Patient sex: F
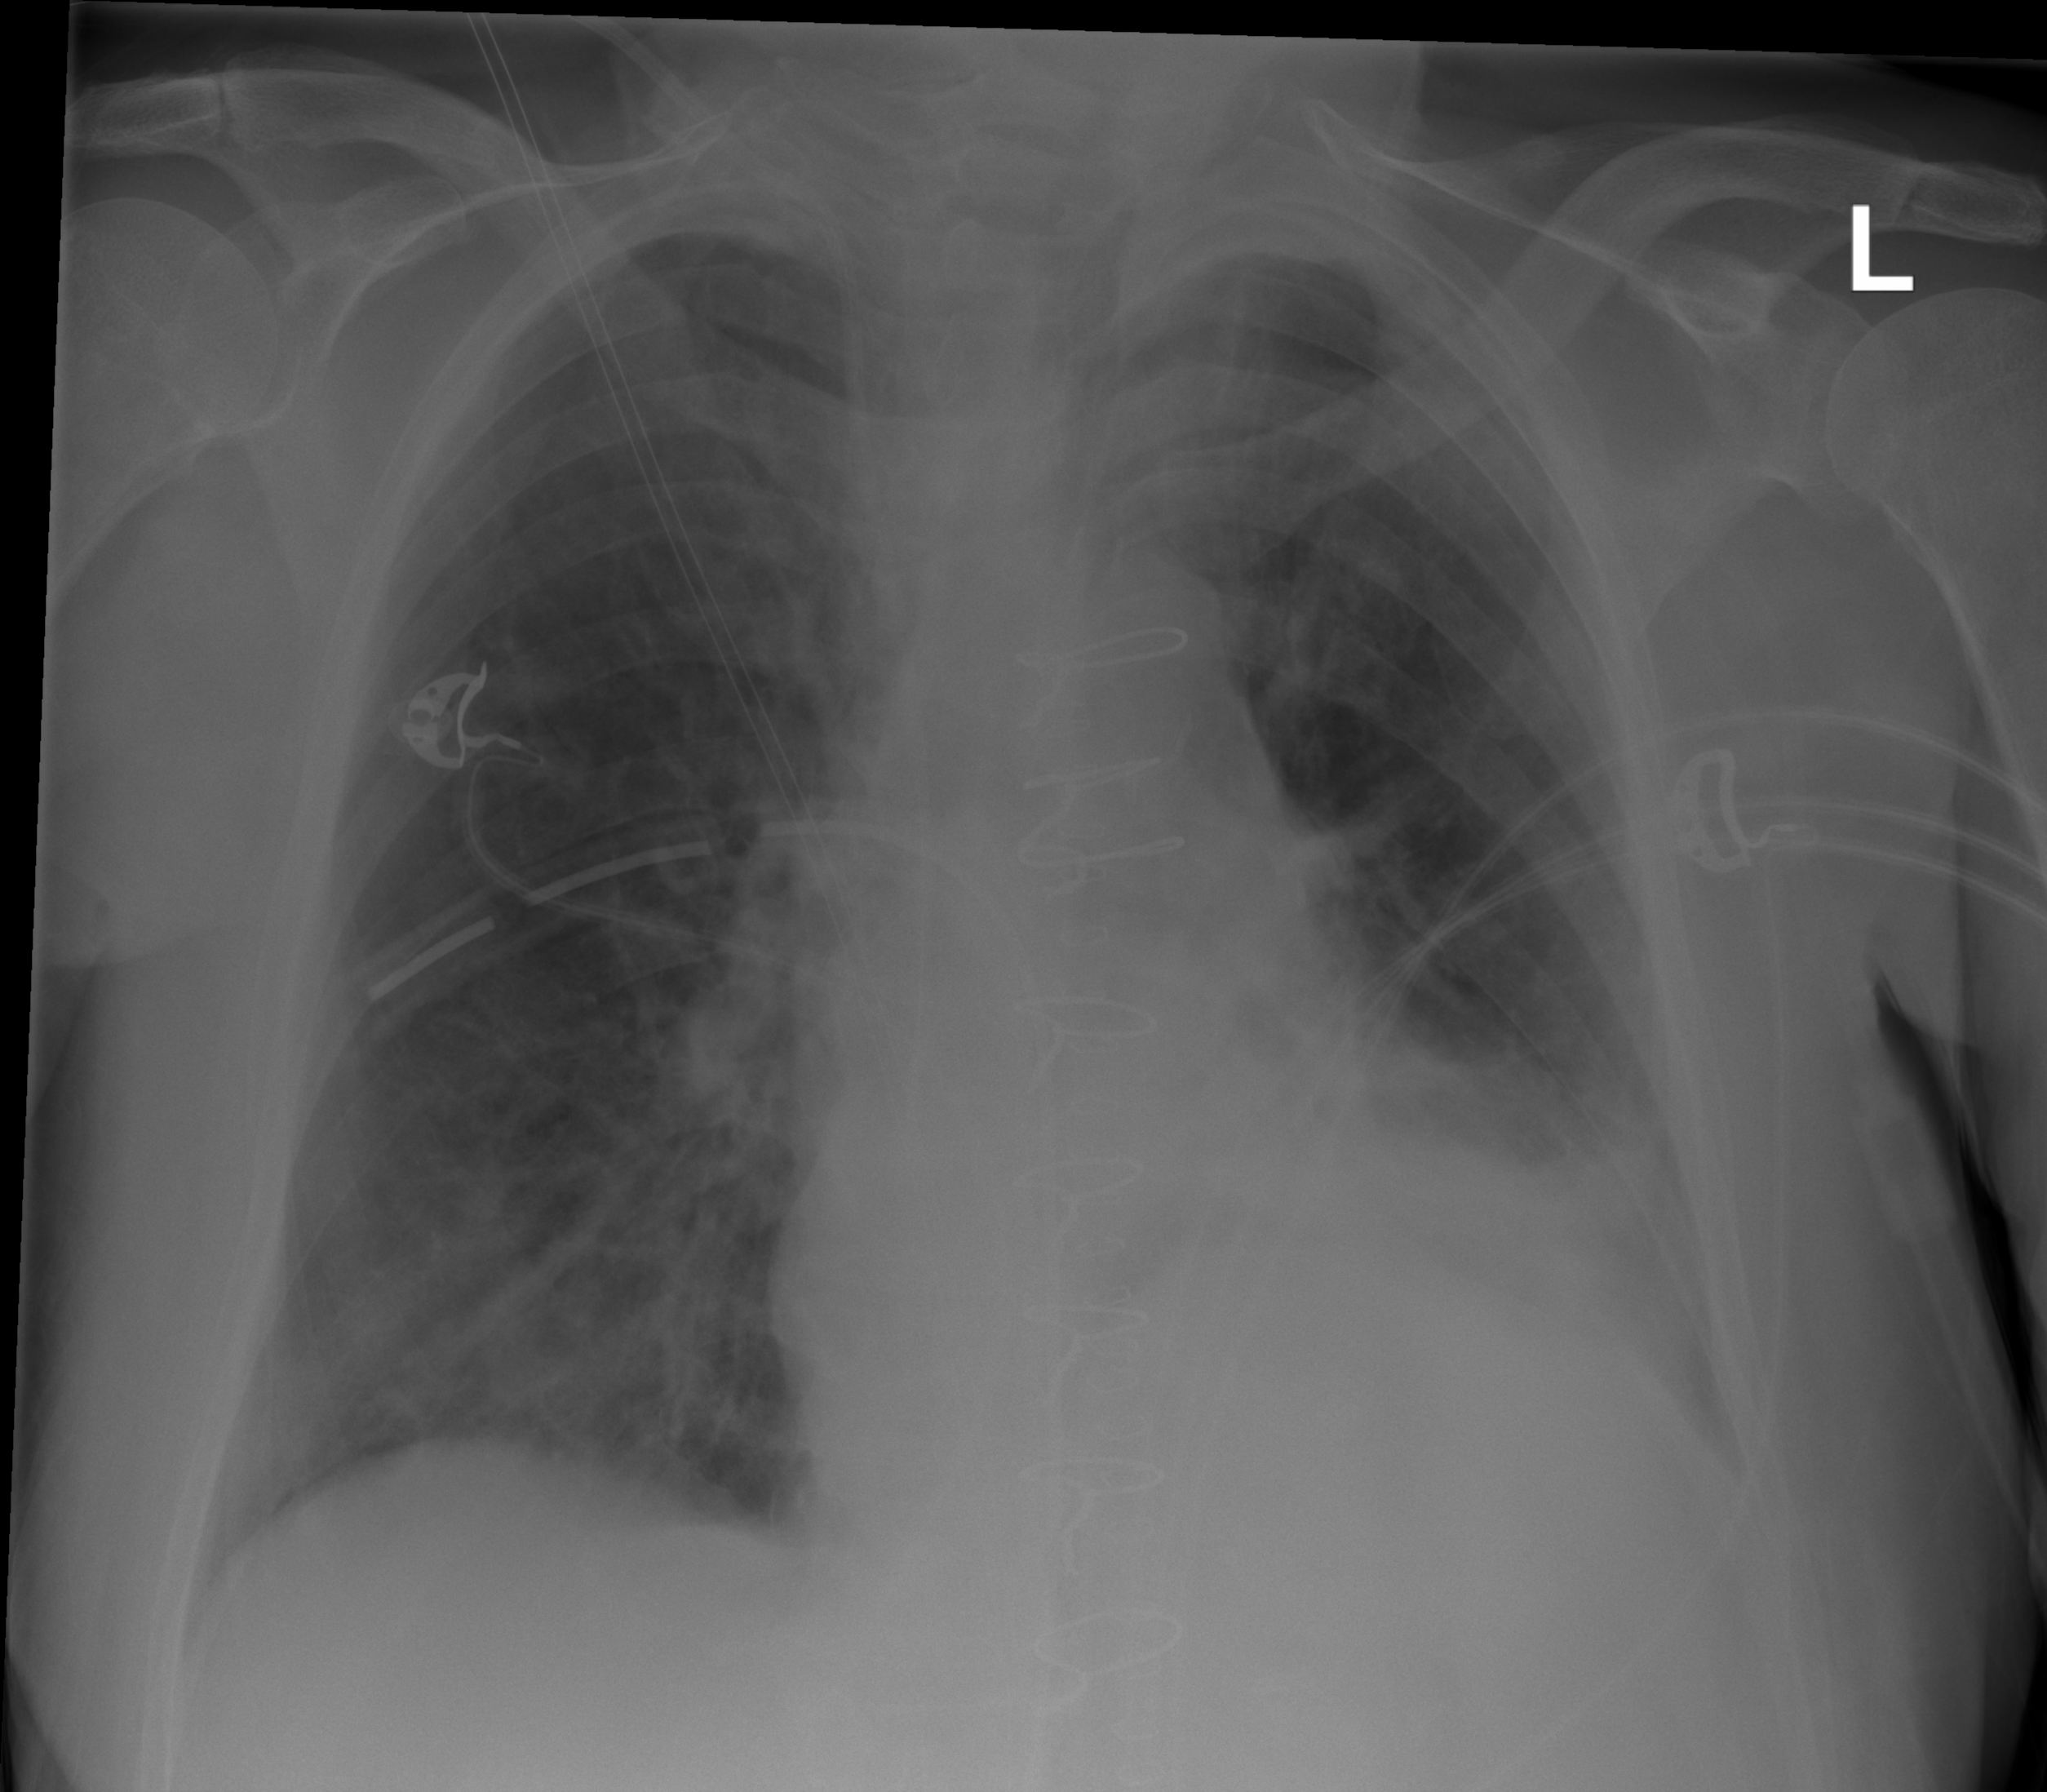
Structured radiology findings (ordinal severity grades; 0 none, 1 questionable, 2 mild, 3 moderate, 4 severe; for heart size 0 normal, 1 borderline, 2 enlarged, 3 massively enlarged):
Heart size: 2
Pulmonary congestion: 2
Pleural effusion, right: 2
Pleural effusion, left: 3
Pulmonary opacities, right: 2
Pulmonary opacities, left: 2
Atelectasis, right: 2
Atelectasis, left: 3